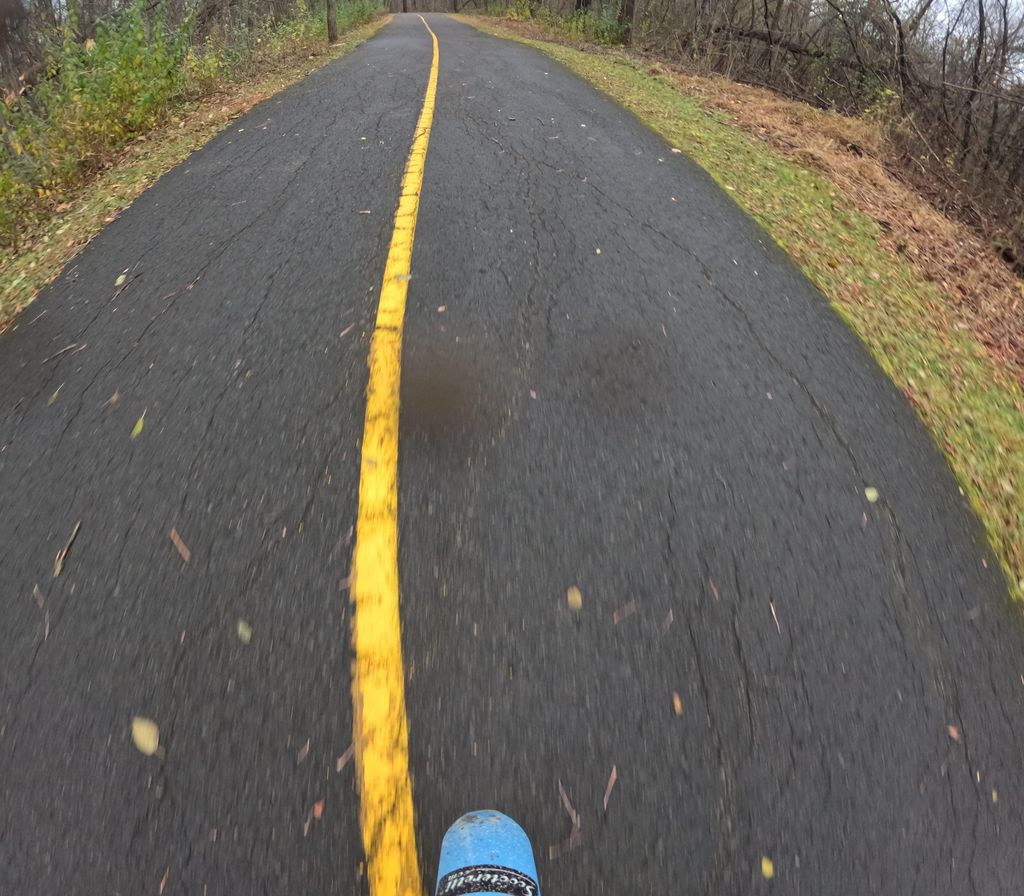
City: ottawa-gatineau